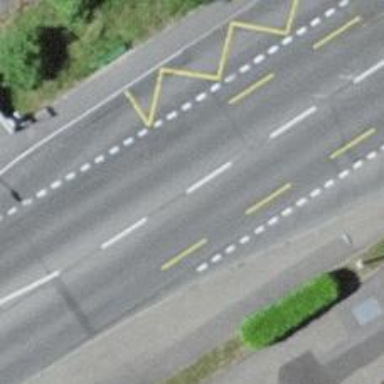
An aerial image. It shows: Primary highway with designated cycle lane and trolley wires.